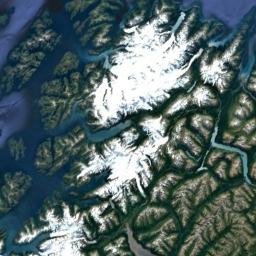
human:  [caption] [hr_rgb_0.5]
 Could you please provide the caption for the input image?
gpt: A large mountain covered in snow is surrounded by blue water .

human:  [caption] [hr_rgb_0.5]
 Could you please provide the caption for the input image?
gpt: There is snow on the part of the snowberg .

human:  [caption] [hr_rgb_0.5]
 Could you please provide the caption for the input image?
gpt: The snowberg is surrounded by the sea and some fiords are next to the snowberg .

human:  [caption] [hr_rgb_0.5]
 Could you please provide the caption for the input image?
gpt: The snow berg is next to the water .

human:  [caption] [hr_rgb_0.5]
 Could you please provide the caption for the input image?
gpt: There are some snow and rivers on the snowberg .